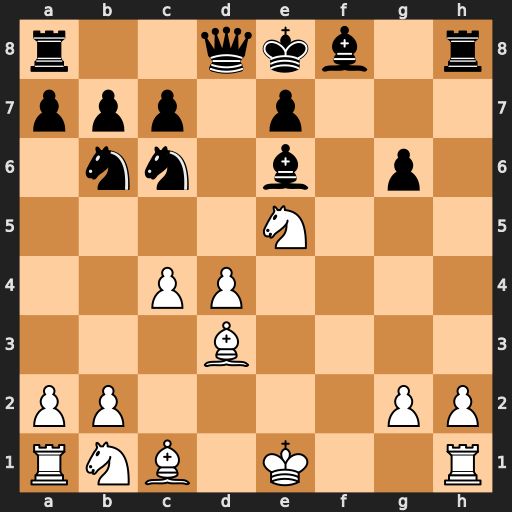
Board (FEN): r2qkb1r/ppp1p3/1nn1b1p1/4N3/2PP4/3B4/PP4PP/RNB1K2R
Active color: w
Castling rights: KQkq
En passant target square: -
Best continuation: Bxg6+ Bf7 Bxf7#